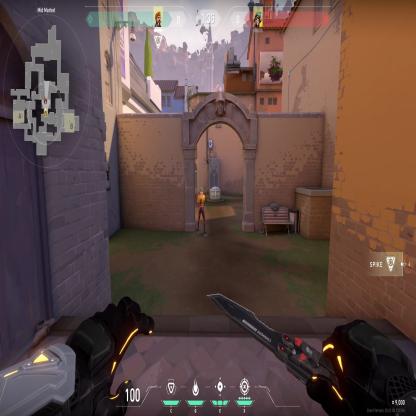
Label: enemy